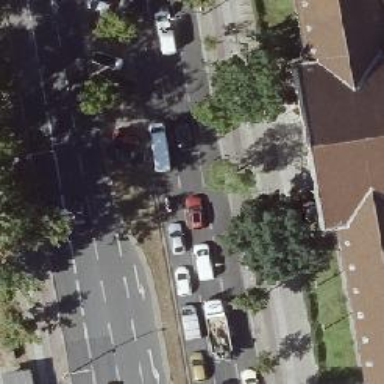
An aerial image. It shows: Secondary road with asphalt surface. There is parallel on-street parking on the right lane.